Question: I am trying to implement a feature where I need to have two trees, one next to the other, looking like mirrors. Please, see the image:

The point is I found the way to flip it horizontally but text is also inverted. What I cannot do is invert the tree letting the text as it is.
Here is what I have done: <URL>
Basically, the following class is applied to the html body:
'''
.flip-horizontal {
-moz-transform: scaleX(-1);
-webkit-transform: scaleX(-1);
-o-transform: scaleX(-1);
transform: scaleX(-1);
-ms-filter: fliph; /*IE*/
filter: fliph; /*IE*/
}
'''
The HTML code:
'''
<body class="flip-horizontal"></body>
'''
And the JS:
'''
Ext.create('Ext.grid.Panel', {
title: 'Simpsons',
height: 200,
width: 400,
// more and more code. SO forces me to paste js code ;(
renderTo: Ext.getBody()
});
'''
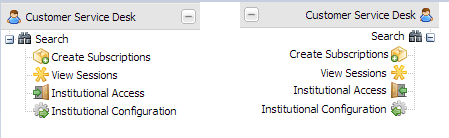
Answer: Your fiddle already had the start of the answer - to do a second flip on the text. There was an extra ',' preventing the second rule from being parsed.
<URL>.
'''
.flip-horizontal, .x-grid-cell-inner, .x-column-header-text, .x-panel-header-text {
-moz-transform: scaleX(-1);
-webkit-transform: scaleX(-1);
-o-transform: scaleX(-1);
transform: scaleX(-1);
-ms-filter: fliph; /*IE*/
filter: fliph; /*IE*/
}
.x-column-header-text, .x-panel-header-text {
display: inline-block;
}
'''